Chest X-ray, AP view. Patient: 33 years old, sex M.
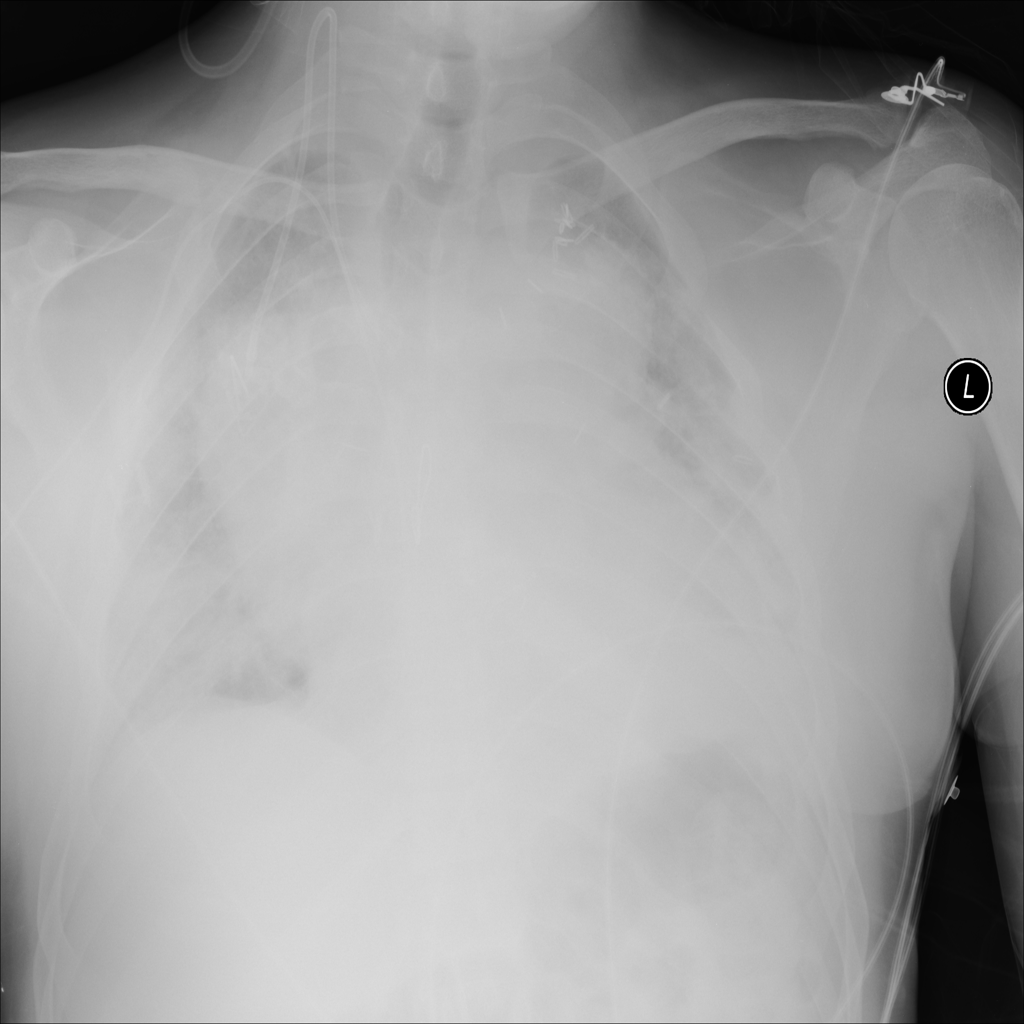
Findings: Infiltration